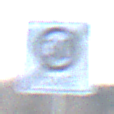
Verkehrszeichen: EndeZone30
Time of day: SunriseSunset
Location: Outdoor (Suburban)
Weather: PartlyCloudy
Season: Winter
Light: Natural